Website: lowes
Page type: cart
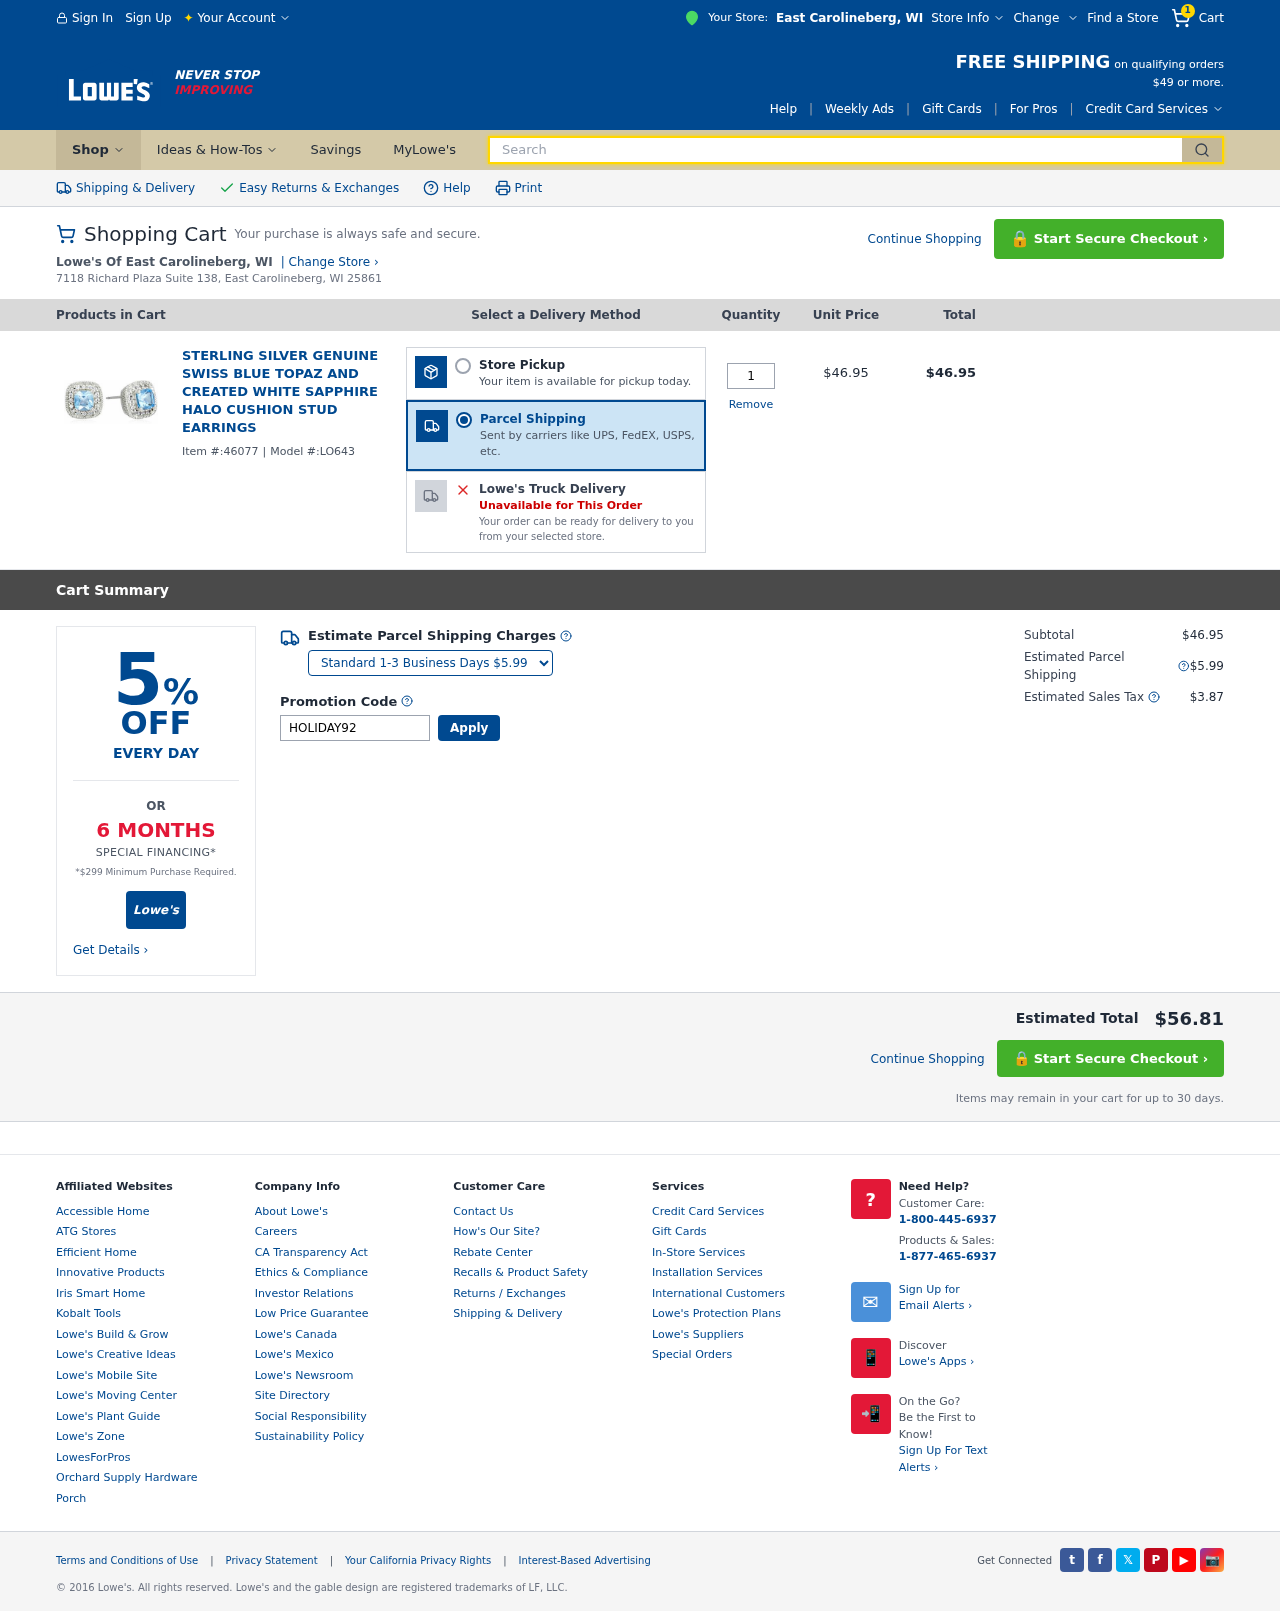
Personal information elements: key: PII_CITY
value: East Carolineberg
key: PII_STATE_ABBR
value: WI
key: PII_STREET
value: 7118 Richard Plaza Suite 138
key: PII_CITY_STATE_ZIP
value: East Carolineberg, WI 25861
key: PII_PROMO_CODE
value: HOLIDAY92
Product elements: key: PRODUCT1_NAME
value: Sterling Silver Genuine Swiss Blue Topaz and Created White Sapphire Halo Cushion Stud Earrings
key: PRODUCT1_PRICE
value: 46.95
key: PRODUCT1_QUANTITY
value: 1
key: PRODUCT1_ITEM_ID
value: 46077
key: PRODUCT1_MODEL_ID
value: LO643
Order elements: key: ORDER_NUM_ITEMS
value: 1
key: ORDER_ITEM_TOTAL
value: $46.95
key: ORDER_SUBTOTAL
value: $46.95
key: ORDER_SHIPPING_COST
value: $5.99
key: ORDER_TAX
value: $3.87
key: ORDER_TOTAL
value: $56.81
Search elements: key: HEADER_SEARCH
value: Search